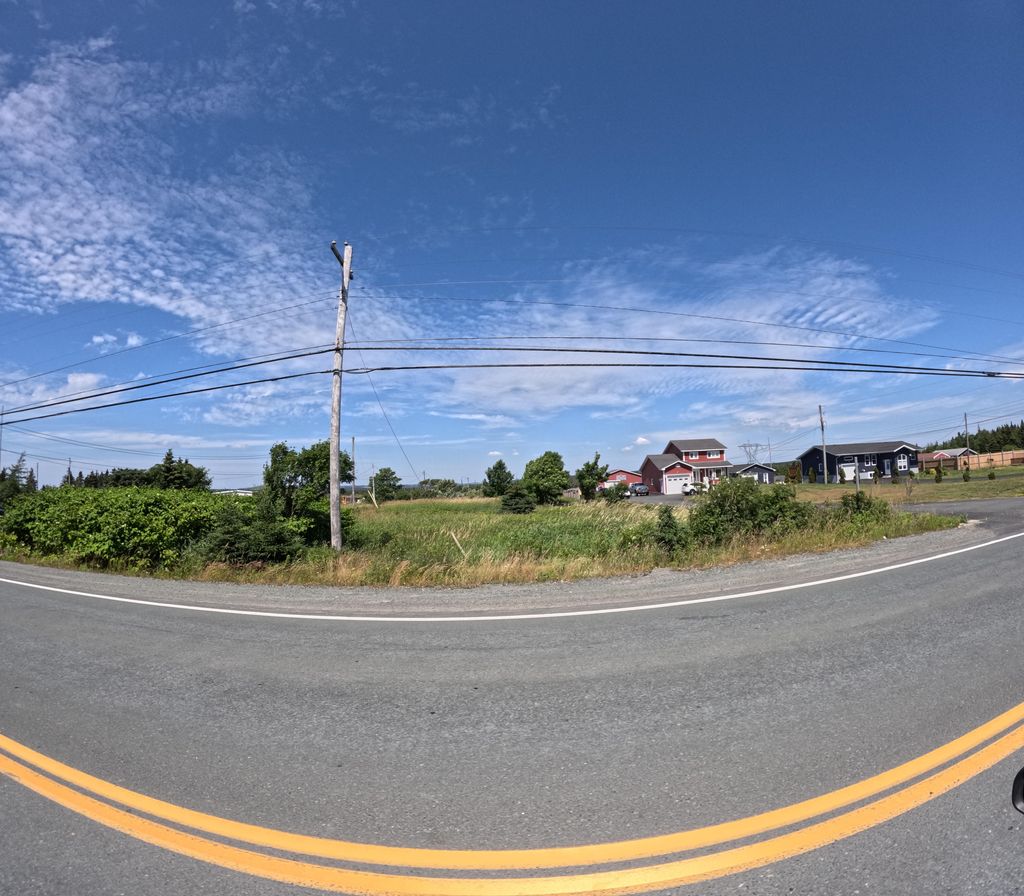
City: st_johns